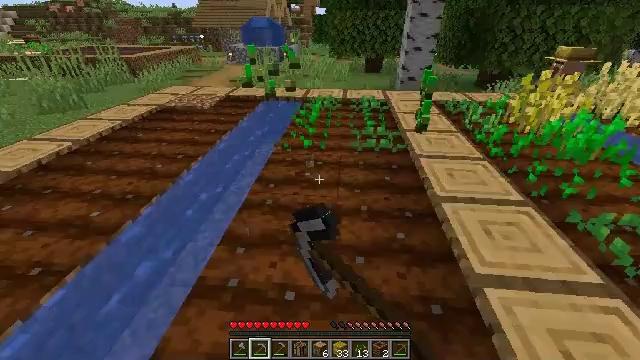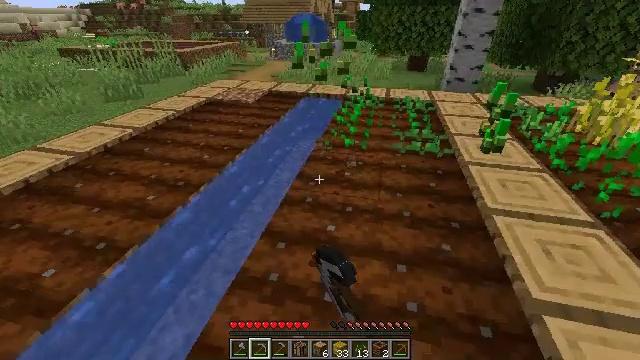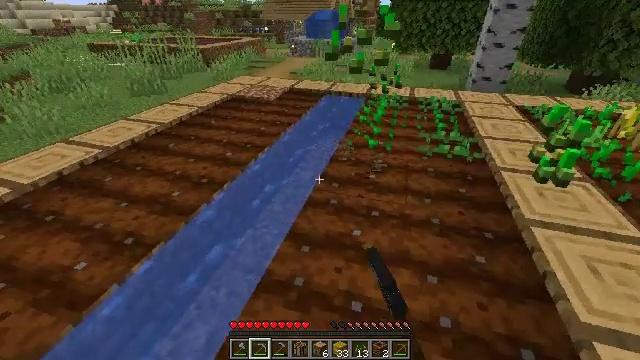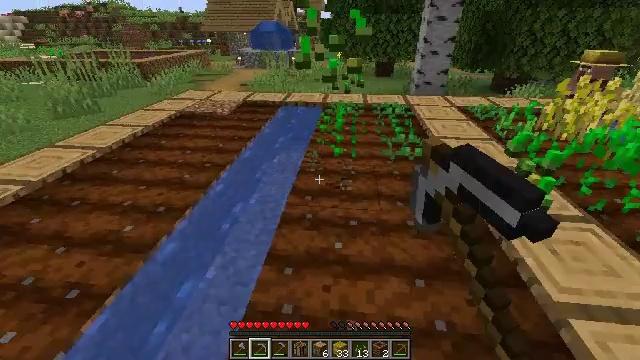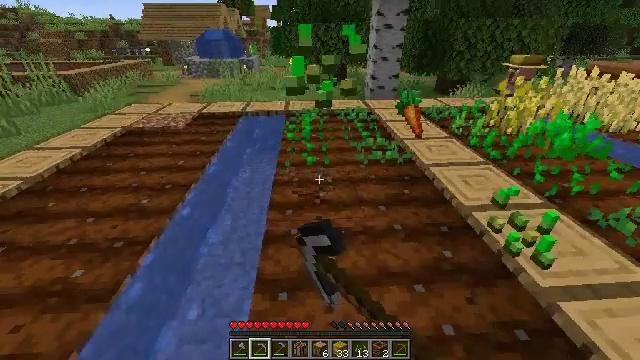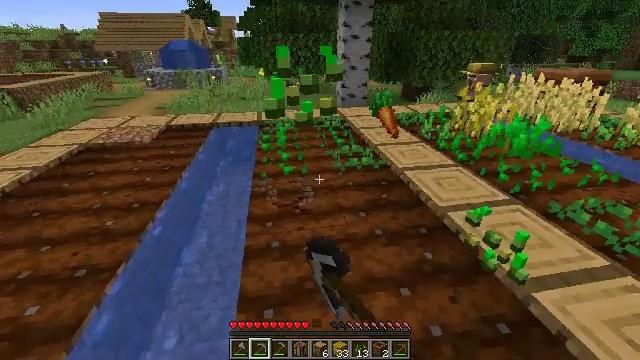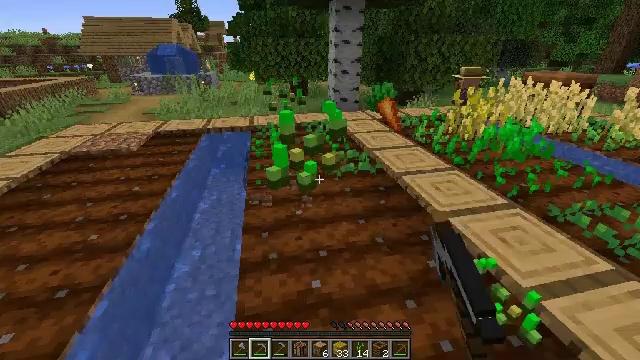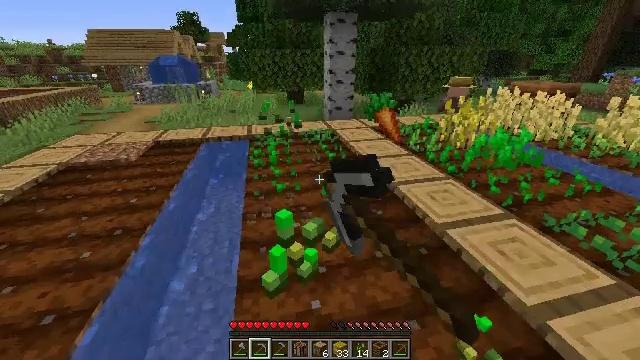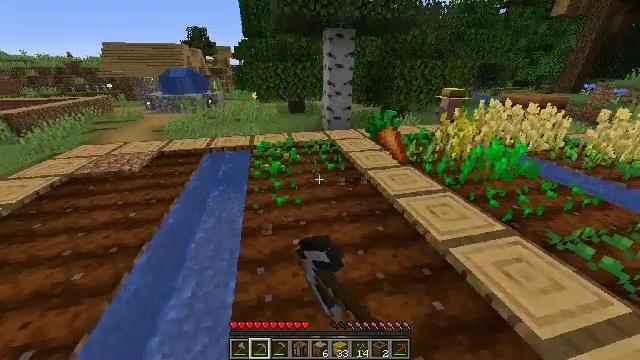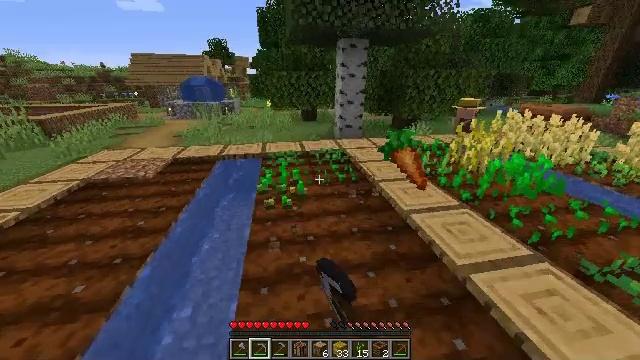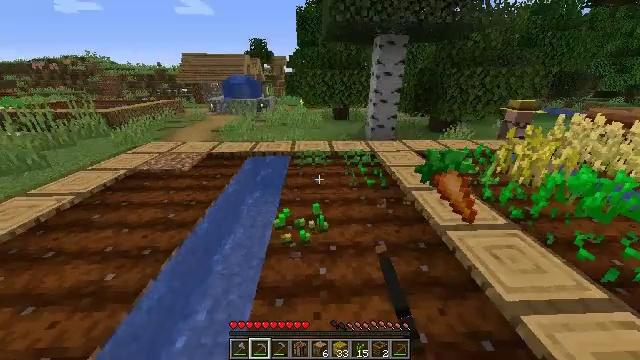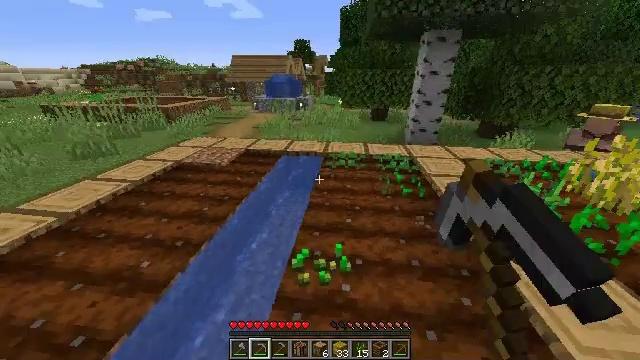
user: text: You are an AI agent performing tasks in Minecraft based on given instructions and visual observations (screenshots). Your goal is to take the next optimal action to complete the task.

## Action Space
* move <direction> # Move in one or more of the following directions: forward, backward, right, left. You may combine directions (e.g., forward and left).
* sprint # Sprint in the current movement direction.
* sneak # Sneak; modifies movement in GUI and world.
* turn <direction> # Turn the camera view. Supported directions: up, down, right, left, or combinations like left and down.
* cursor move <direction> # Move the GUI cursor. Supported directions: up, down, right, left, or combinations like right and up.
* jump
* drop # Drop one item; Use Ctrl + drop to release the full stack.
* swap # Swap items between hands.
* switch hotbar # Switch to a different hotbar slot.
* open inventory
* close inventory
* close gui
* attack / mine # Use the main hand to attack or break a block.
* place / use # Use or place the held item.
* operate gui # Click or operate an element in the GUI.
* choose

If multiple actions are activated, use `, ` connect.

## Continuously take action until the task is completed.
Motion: motion action
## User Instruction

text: Mine the fully grown carrots.
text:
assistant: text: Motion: move forward and move left, turn left, attack / mine
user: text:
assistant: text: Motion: move forward and move left, turn left, attack / mine
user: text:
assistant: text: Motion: move forward and move left, turn right and up, attack / mine
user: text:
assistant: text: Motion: turn right and up, attack / mine
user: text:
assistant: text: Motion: turn right and up, attack / mine
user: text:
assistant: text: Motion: move forward, turn right, attack / mine
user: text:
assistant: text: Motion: move forward, turn right, attack / mine
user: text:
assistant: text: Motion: move forward, attack / mine
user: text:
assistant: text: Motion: move forward, turn left and up, attack / mine
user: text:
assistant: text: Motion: move forward, turn left, attack / mine
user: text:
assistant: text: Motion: turn left, attack / mine
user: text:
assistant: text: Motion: attack / mine